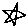
Label: star